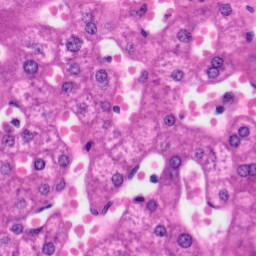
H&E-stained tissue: Liver